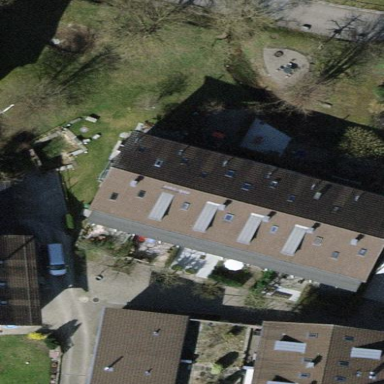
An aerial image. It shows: Terrace building.